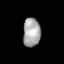
Tissue: lung
Cell type: Myeloid cells
Senescence score: 0.7355
Nuclear area (px): 486
Mean DAPI intensity: 168.549